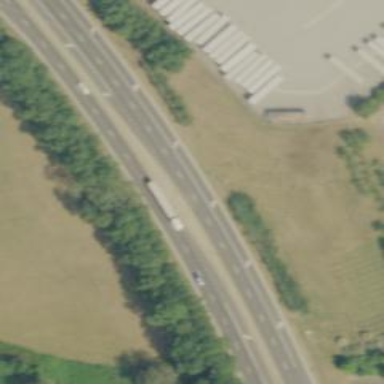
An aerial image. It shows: Primary highway.